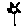
Label: flower